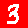
Digit: 3